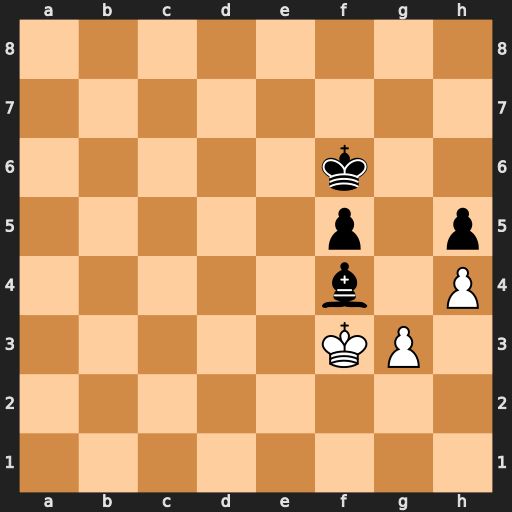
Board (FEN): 8/8/5k2/5p1p/5b1P/5KP1/8/8
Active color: w
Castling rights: -
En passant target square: -
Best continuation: Kxf4 Ke6 Kg5 Ke5 Kxh5 Kf6 Kh6 f4 gxf4